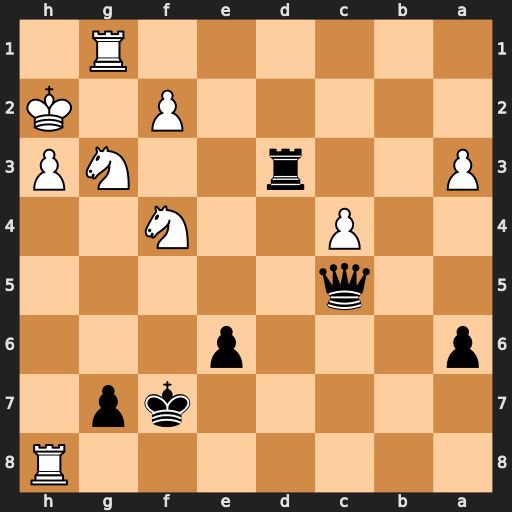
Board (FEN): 7R/5kp1/p3p3/2q5/2P2N2/P2r2NP/5P1K/6R1
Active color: b
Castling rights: -
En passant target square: -
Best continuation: Qxf2+ Rg2 Qxf4